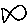
Label: fish